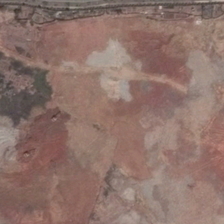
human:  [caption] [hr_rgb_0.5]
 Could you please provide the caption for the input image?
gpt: a lot of broken stone and waste are in the bareland .

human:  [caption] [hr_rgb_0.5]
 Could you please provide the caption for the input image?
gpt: it is a piece of irregular khaki bareland .

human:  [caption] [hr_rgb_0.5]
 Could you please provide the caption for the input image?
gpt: the bareland is on the side of the land .

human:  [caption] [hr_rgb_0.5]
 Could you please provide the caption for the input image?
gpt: it is a piece of irregular khaki bareland .

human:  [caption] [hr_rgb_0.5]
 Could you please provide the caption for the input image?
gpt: a lot of broken stone and waste are in the bareland .